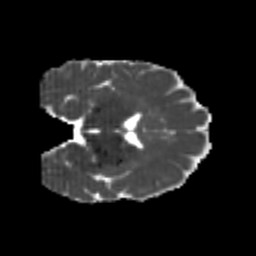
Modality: MD
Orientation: coronal
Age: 23
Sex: female
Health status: healthy
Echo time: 0.074 s